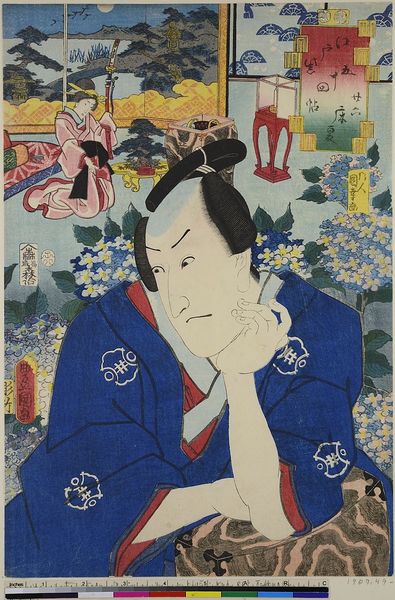
Titel: Der Schauspieler Iwai Kiyotaro II in Tokonatsu, Blatt 26 aus der Serie: Die 54 Kapitel des Edo Violett
Künstler: Utagawa Kunisada
Standort: Hamburg
Institution: Museum für Kunst und Gewerbe Hamburg
Schlagwörter: blau, mann, umhang, weiß, blumen, fenster, frau, mund, tisch, wand, arm, auge, theater, rosa, holzschnitt, japan, schrift, melancholie, druckgraphik, druckgrafik, knien, literatur, zeit, schauspieler, farbholzschnitt, schauspielerin, kabuki, edo, reproduktionen, kung fu, druckerzeugnisse, theateraufführung, ukiyo, genji, monogatari